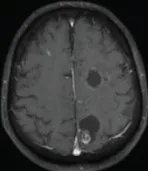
MRI in axial T1-weighted post contrast images demonstrates cystic lesions with ring enhancement in the baseline examination (A and B), delineating cystic areas and ill-defined nodular areas within it, with no surrounding oedema.
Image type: radiology (mri)